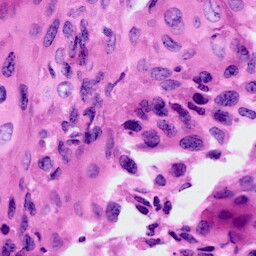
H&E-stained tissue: Cervix